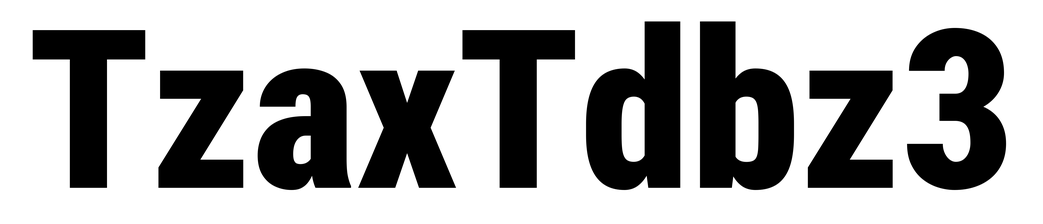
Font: Roboto_Condensed_Black